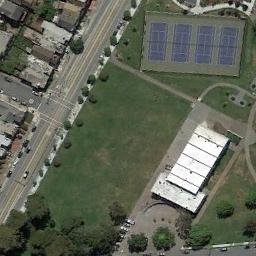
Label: tennis_court